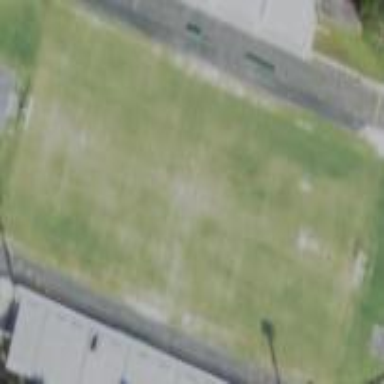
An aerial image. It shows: Soccer pitch for leisure land activities.